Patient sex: F
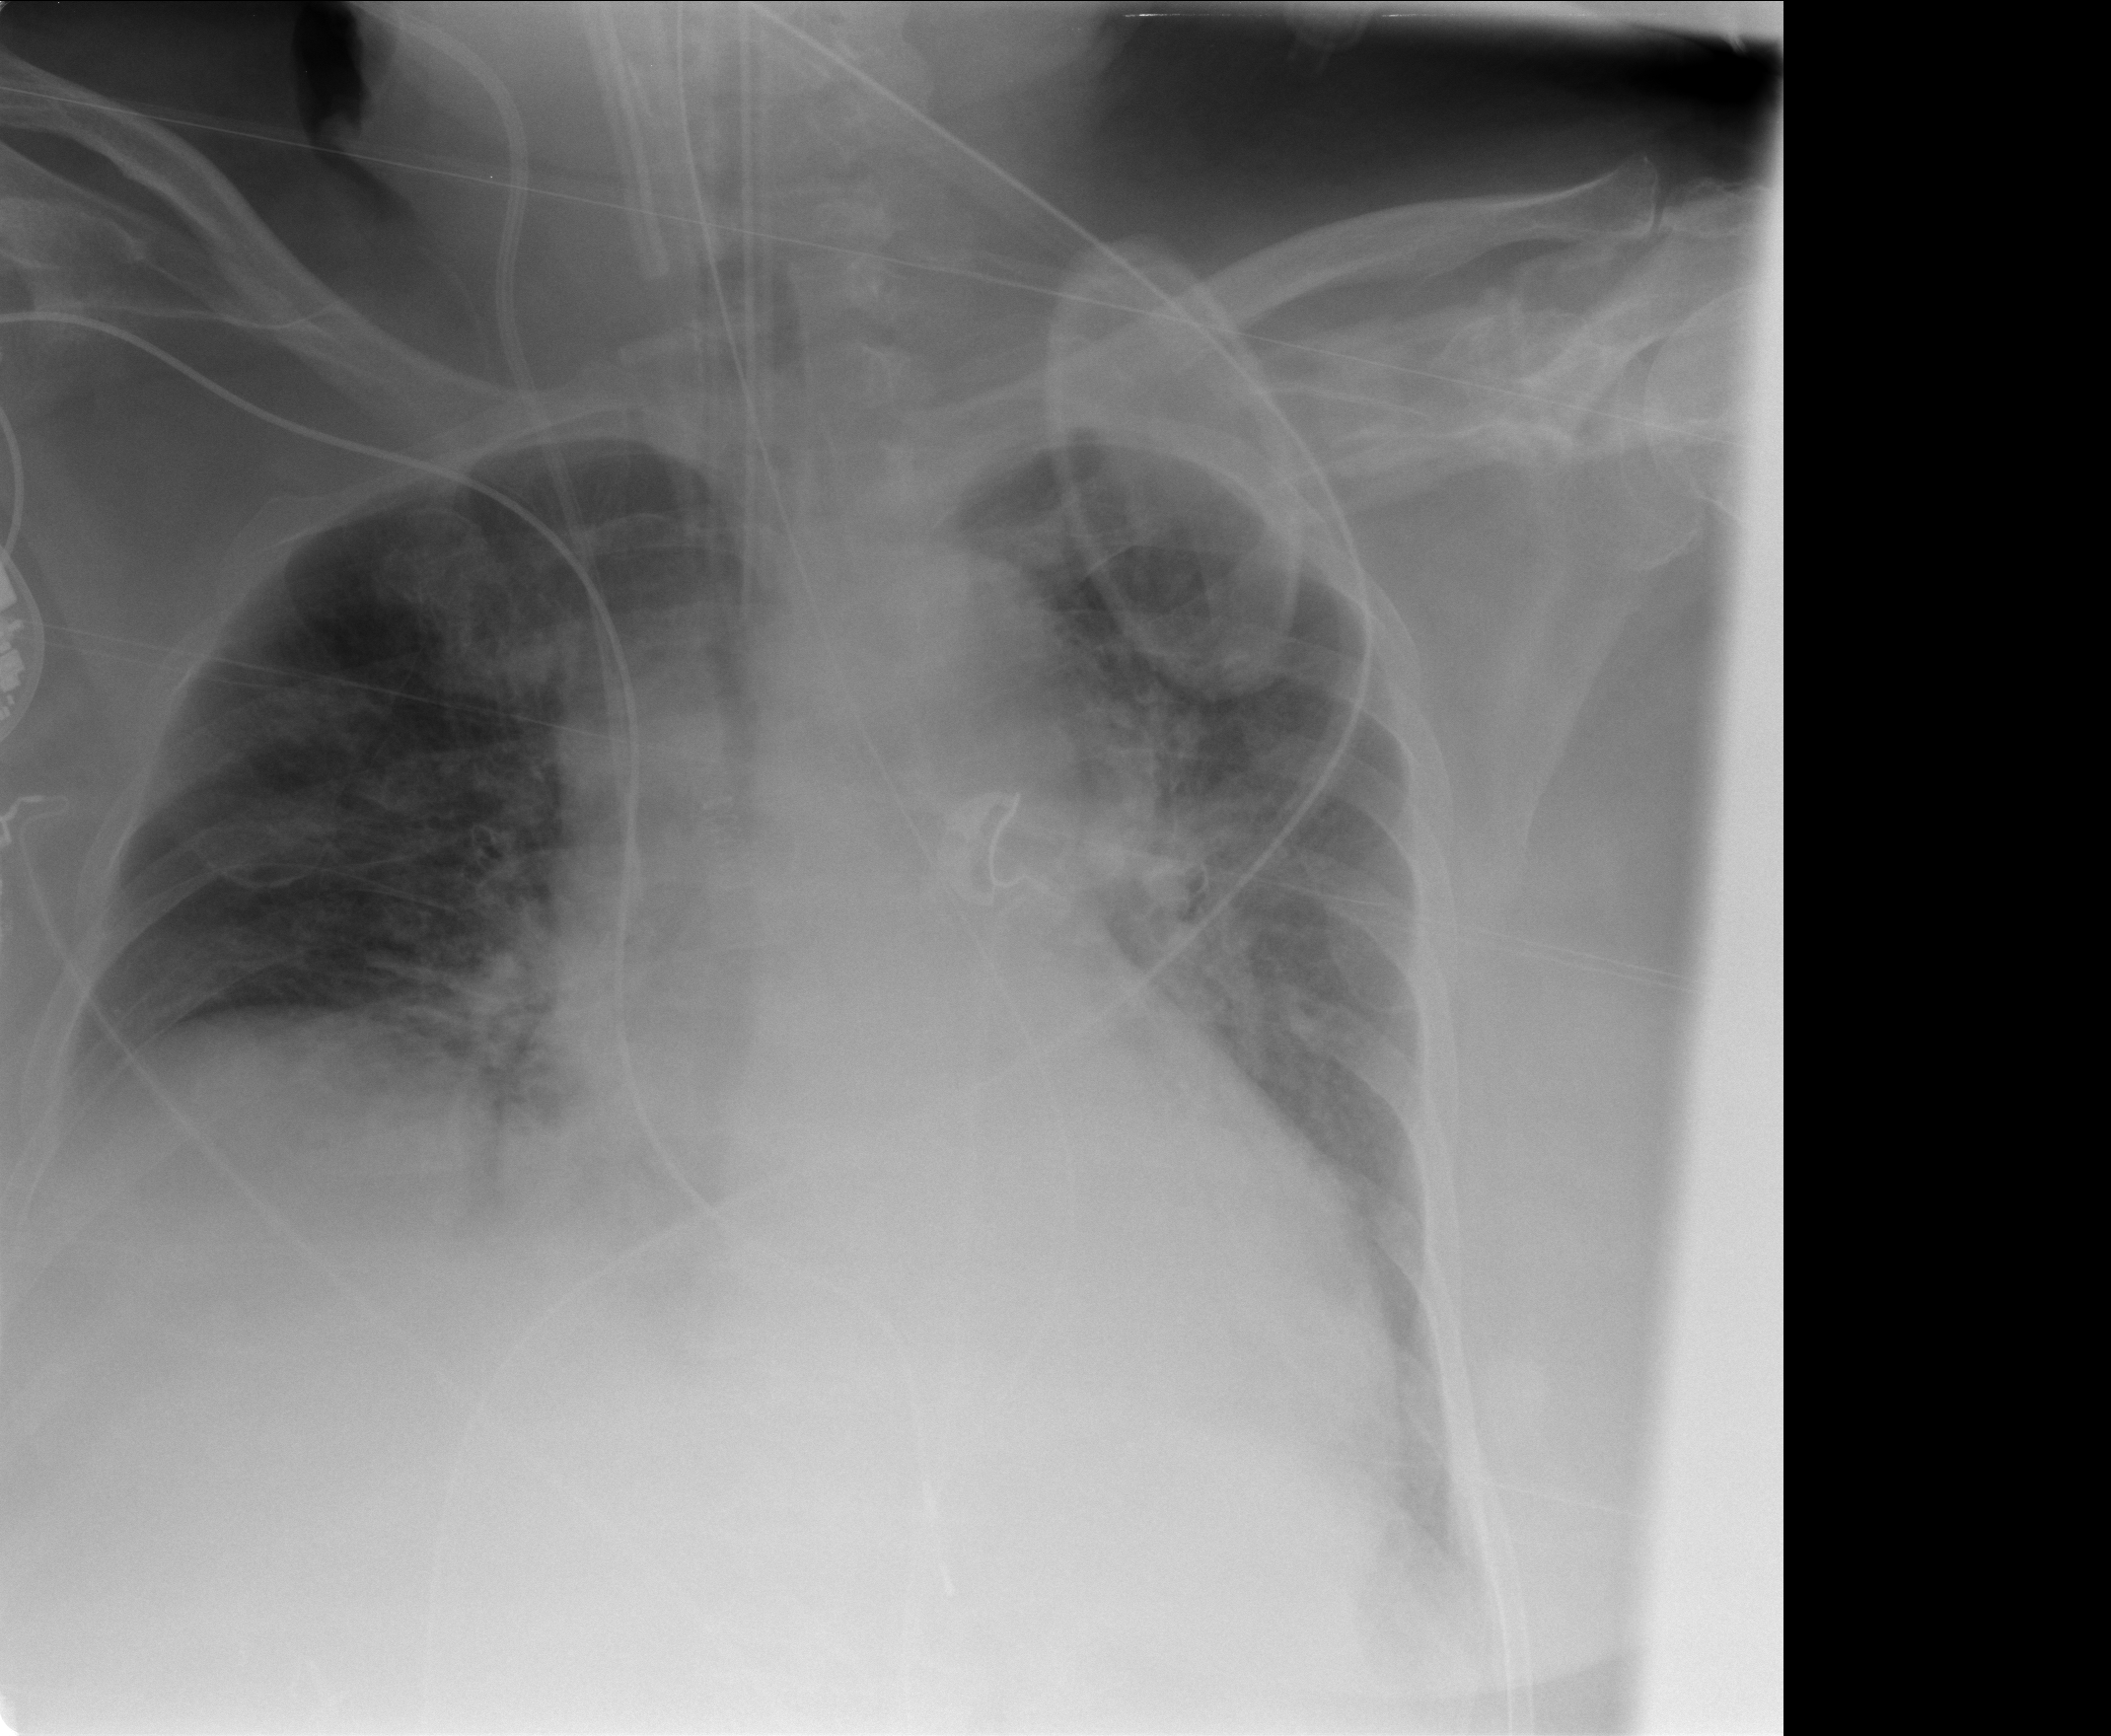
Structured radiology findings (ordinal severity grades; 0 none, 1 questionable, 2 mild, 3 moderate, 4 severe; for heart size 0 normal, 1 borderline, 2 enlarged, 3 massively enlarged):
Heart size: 2
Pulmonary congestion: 2
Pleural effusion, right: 1
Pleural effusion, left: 2
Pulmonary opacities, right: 2
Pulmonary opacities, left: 2
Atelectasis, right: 0
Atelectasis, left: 0